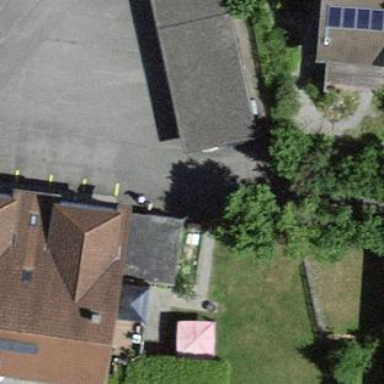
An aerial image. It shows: View of roof of building.